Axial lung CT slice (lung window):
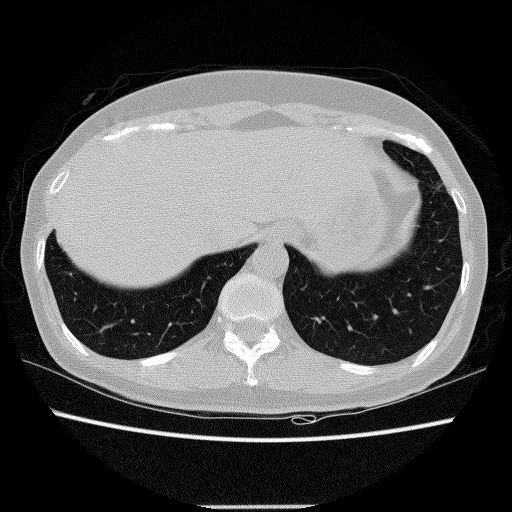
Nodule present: no